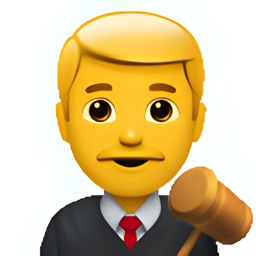
Name: male judge
Emoji: 👨‍⚖️
Group: People & Body
Sub-group: person-role